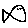
Label: fish